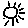
Label: sun